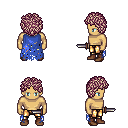
a pixel art fantasy rpg character, male body template, human, tanned skin, blue tattered cape, gold greaves, white blonde curly afro hairstyle, brown shoes, dagger, four views (front, back, left, right), 2x2 character sprite sheet, small pixel art, hard edges, no anti-aliasing